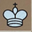
Piece: wK